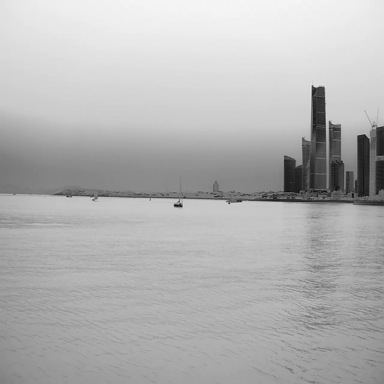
There are two container_ships in the infrared image.